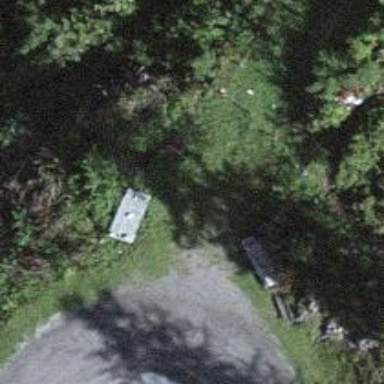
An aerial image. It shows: Bench for seating.